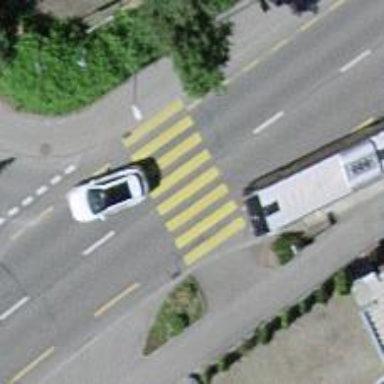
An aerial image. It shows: Uncontrolled zebra crossing with zebra markings.